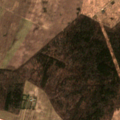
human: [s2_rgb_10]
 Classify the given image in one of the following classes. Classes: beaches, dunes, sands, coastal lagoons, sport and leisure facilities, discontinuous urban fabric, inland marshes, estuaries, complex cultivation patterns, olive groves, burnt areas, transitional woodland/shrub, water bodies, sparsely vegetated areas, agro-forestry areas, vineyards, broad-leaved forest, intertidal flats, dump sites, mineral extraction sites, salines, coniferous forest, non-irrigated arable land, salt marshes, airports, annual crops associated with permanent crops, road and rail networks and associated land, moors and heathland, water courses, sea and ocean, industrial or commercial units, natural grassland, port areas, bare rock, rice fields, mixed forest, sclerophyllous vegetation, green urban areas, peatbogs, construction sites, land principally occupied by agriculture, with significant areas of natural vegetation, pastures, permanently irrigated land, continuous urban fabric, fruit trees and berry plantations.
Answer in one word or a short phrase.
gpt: non-irrigated arable land, fruit trees and berry plantations, complex cultivation patterns, broad-leaved forest, mixed forest